Question: I'm struggling with 2 layout problems when using HDivideBox in Flex 4.5:

1. When I drag the vertical dividing bar to the left, the Label and the 3 RadioButtons on the top-left do not break in 2 rows. Instead the overlap with the Label on the top right. Is there please a way to make it more flexible.
2. For some reason I can't drag the vertical dividing bar to the right anymore than at the screenshot above. And I need to do that a bit, so that 3 rectangles can be shown in the List on the left.
Below is my code, please advise me.
'''
<mx:HDividedBox height="100%">
<s:VGroup width="100%" height="100%" horizontalAlign="justify">
<s:HGroup verticalAlign="baseline">
<s:Label text="Igrovye stoly:" />
<s:RadioButton groupName="_group" label="Vse" />
<s:RadioButton groupName="_group" label="Svobodnye" />
<s:RadioButton groupName="_group" label="Polnye" />
</s:HGroup>
<s:List itemRenderer="Game" dataProvider="{_games}" height="100%">
<s:layout>
<s:TileLayout />
</s:layout>
</s:List>
</s:VGroup>
<s:VGroup width="100%" height="100%" horizontalAlign="justify">
<s:Label text="Igroki v lobbi:" verticalAlign="bottom" />
</s:VGroup>
</mx:HDividedBox>
'''
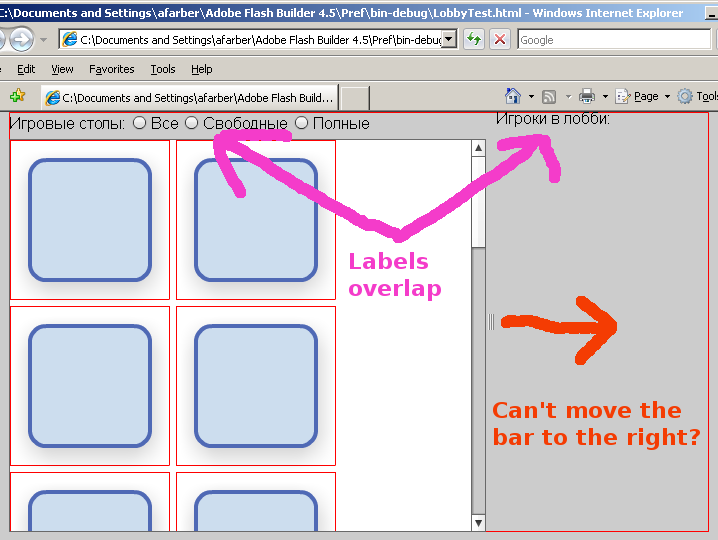
Answer: First part of the question. You can use some kind of flow layout instead of horizontal layout for your labels and radio buttons on the left side. For example <URL>.
The second part is related to the min width of the container. Try to change it. Something like the following:
'''
<mx:HDividedBox height="100%">
<s:VGroup width="100%" height="100%" horizontalAlign="justify">
<s:HGroup verticalAlign="baseline">
<s:Label text="Igrovye stul'ia:" />
<s:RadioButton groupName="_group" label="Vse" />
<s:RadioButton groupName="_group" label="Svobodnye" />
<s:RadioButton groupName="_group" label="Polnye" />
</s:HGroup>
<s:List itemRenderer="Game" dataProvider="{_games}" height="100%">
<s:layout>
<s:TileLayout />
</s:layout>
</s:List>
</s:VGroup>
<s:VGroup width="100%" height="100%" horizontalAlign="justify" minWidth="50">
<s:Label text="Igroki v lobbi:" verticalAlign="bottom" />
</s:VGroup>
</mx:HDividedBox>
'''